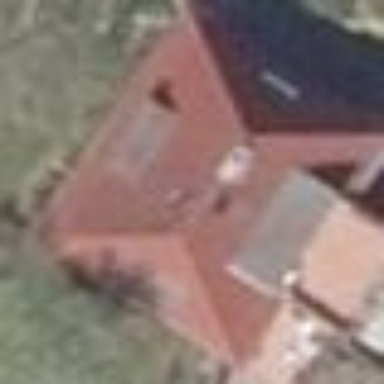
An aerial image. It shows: Detached building with hipped roof shape.